Question: My jQuery autocomplete looks like this...

If I do a 'console.log' statement I can see that each of the list items actually has the key/value pair that I'm looking for however for whatever reason it won't display properly.I use an Ajax call to populate the list here's what the code looks like
'''
public JsonResult GetDistributorInfo(string term)
{
var banks = from c in db.BankListMaster.Where(n => n.BankName.Contains(term))
select new
{
Key = c.ID,
Value = c.BankName
};
return Json(banks, JsonRequestBehavior.AllowGet);
}
'''
'''
var tempResults = [];
$(function () {
$('#DisplayDistributor').autocomplete({
source: function (request, response) {
$.ajax({
url: '@Url.Action("GetDistributorInfo", "Agent")',
type: 'GET',
dataType: 'json',
data: request,
success: function (data) {
tempResults = data;
response($.map(data, function (value, key) {
return {
label: value,
value: key
};
}));
},
});
},
minLength: 2,
select: function (event, ui) {
console.log(ui);
$('#DistributorId').val(tempResults[ui.item.key]);
$('#DisplayDistributor').text(tempResults[ui.item.value]);
return false;
}
});
});
'''
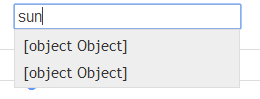
Answer: The data returned is an array of objects. The 'value' parameter of your '$.map()' call contains the object, and the 'key' parameter is the index of the item in the array (See the first "overload" <URL>. So you are setting the object itself as the 'label' property, which is why it's being displayed as '[object Object]'.
Try this:
'''
response($.map(data, function (item, idx) {
return {
label: item.Value,
value: item.Key
};
}));
'''